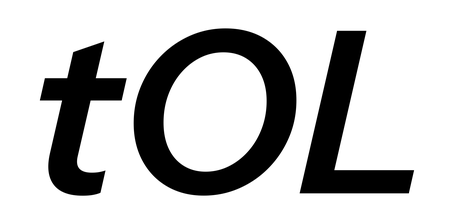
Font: InstrumentSans-Italic_SemiBold_Italic